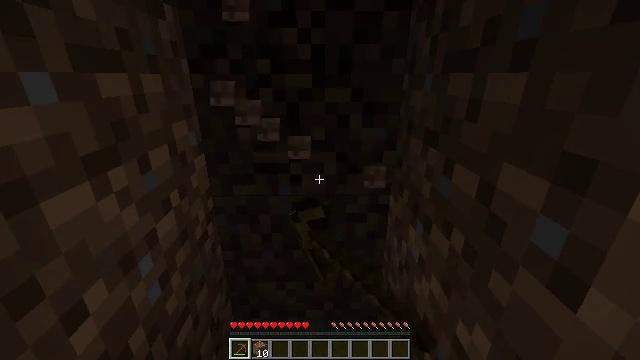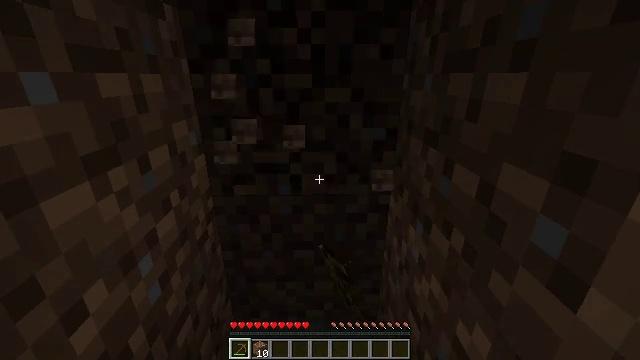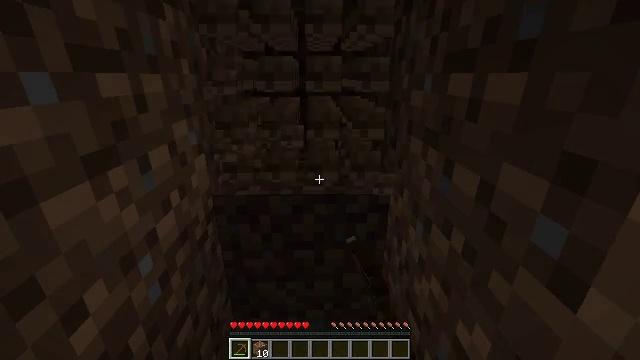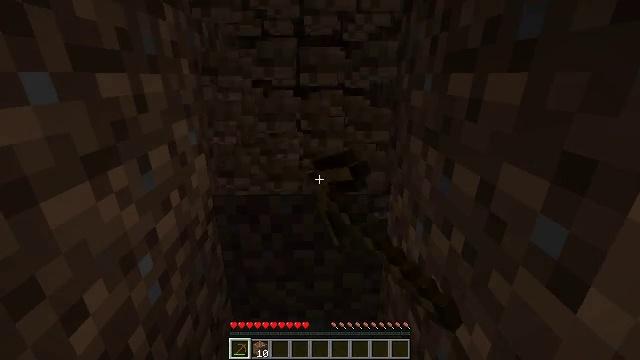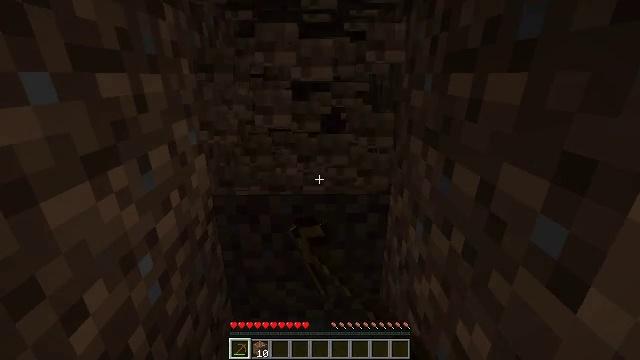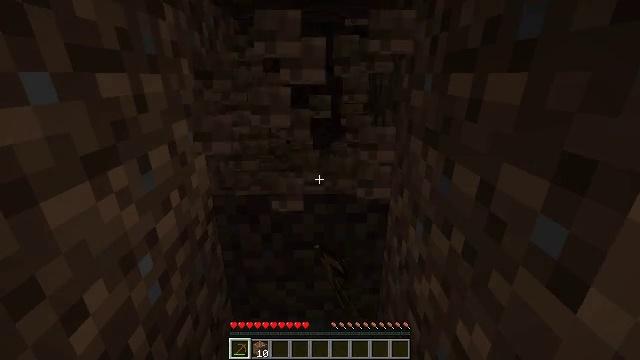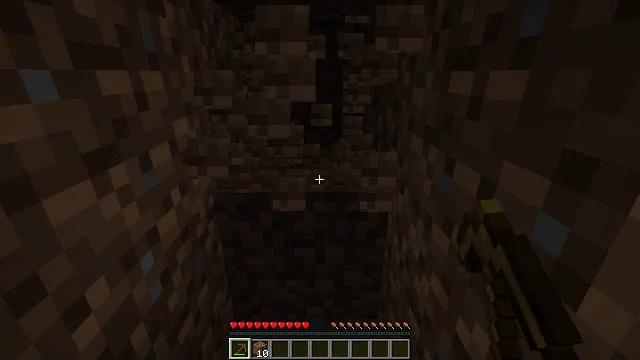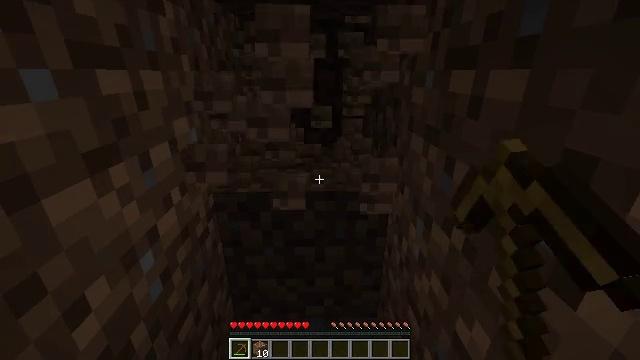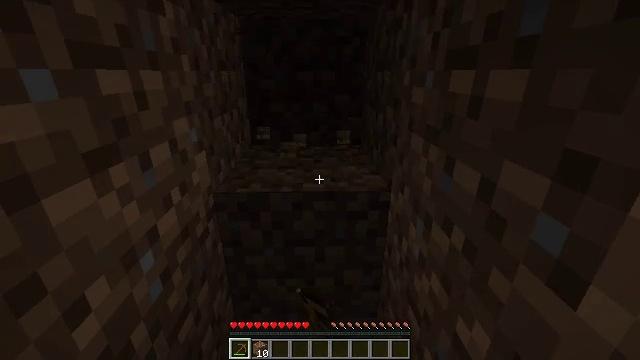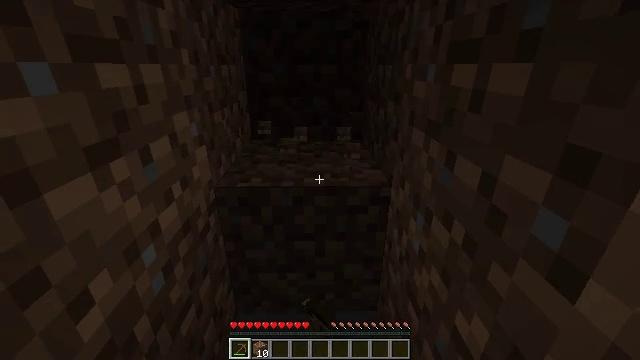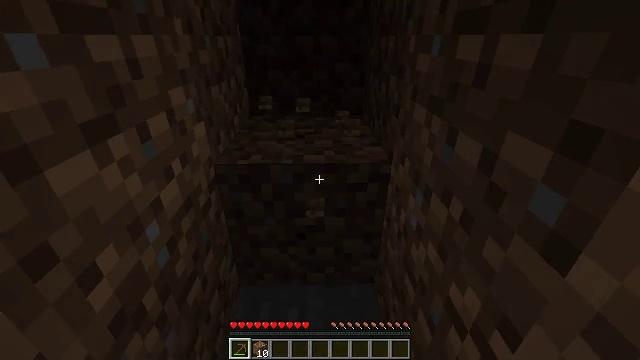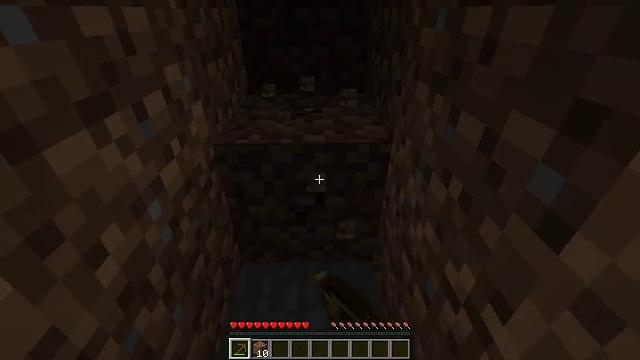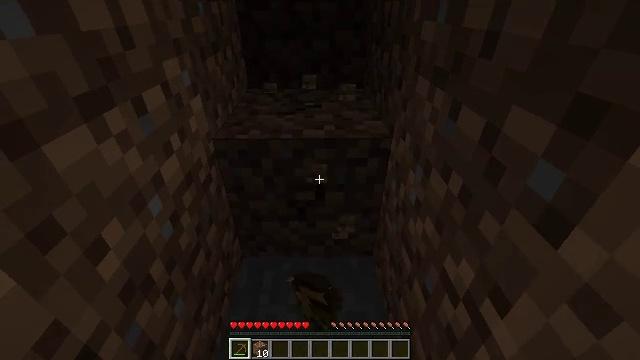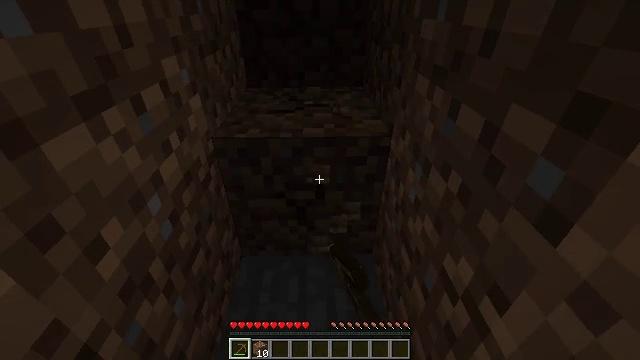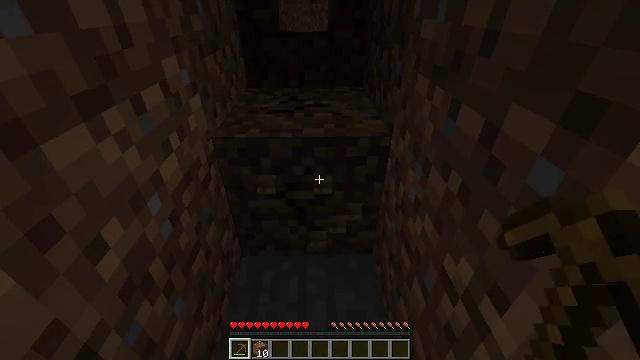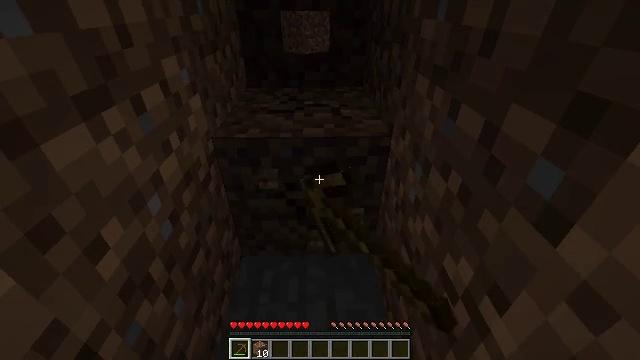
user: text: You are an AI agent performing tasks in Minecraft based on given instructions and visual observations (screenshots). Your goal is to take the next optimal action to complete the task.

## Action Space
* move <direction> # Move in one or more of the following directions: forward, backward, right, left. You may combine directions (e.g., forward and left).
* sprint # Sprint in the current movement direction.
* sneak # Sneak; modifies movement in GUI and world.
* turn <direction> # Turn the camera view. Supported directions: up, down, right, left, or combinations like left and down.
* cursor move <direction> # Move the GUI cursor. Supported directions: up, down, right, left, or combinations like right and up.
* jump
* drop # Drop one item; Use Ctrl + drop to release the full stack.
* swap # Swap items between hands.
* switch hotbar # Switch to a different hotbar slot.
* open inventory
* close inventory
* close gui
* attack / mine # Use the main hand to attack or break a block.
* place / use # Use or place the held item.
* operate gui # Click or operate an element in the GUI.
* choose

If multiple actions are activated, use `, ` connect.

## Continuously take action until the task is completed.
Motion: motion action
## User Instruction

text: Collect dirt by holding left button.
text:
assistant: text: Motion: attack / mine
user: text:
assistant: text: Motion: attack / mine
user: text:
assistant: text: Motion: attack / mine
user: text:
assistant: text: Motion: attack / mine
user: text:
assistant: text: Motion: attack / mine
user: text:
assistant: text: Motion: attack / mine
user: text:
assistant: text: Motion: attack / mine
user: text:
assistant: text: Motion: attack / mine
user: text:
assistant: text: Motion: turn down, attack / mine
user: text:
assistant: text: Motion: turn down, attack / mine
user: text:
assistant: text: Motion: turn down, attack / mine
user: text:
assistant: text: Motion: turn down, attack / mine
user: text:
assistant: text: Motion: attack / mine
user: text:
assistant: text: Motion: attack / mine
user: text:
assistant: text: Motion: attack / mine
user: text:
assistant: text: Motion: attack / mine
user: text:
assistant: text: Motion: attack / mine
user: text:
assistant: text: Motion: attack / mine
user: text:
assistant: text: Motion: attack / mine
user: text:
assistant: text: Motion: attack / mine
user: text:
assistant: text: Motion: attack / mine
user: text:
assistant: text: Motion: attack / mine
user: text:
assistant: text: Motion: attack / mine
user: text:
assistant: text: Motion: attack / mine
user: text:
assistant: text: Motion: attack / mine
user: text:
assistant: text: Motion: attack / mine
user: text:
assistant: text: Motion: attack / mine
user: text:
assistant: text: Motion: attack / mine